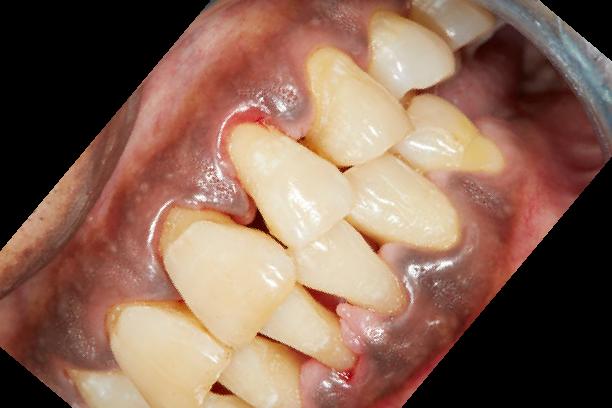
Condition: Gingivitis